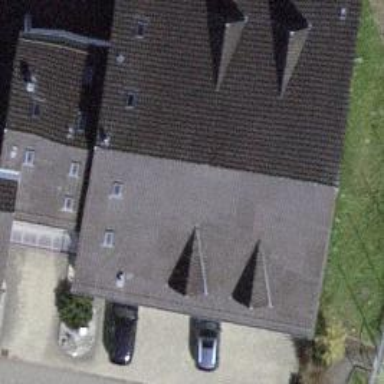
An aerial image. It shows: Building with gabled roof oriented across.